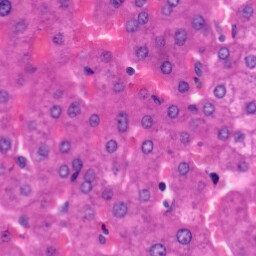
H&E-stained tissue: Liver